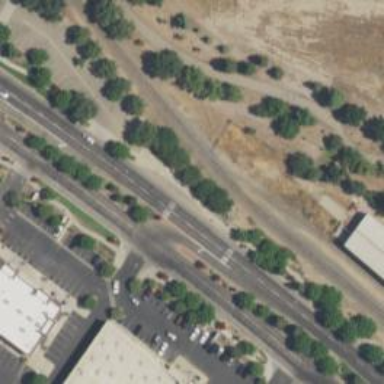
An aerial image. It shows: Asphalt road with primary link designation.